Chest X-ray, AP view. Patient: 48 years old, sex M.
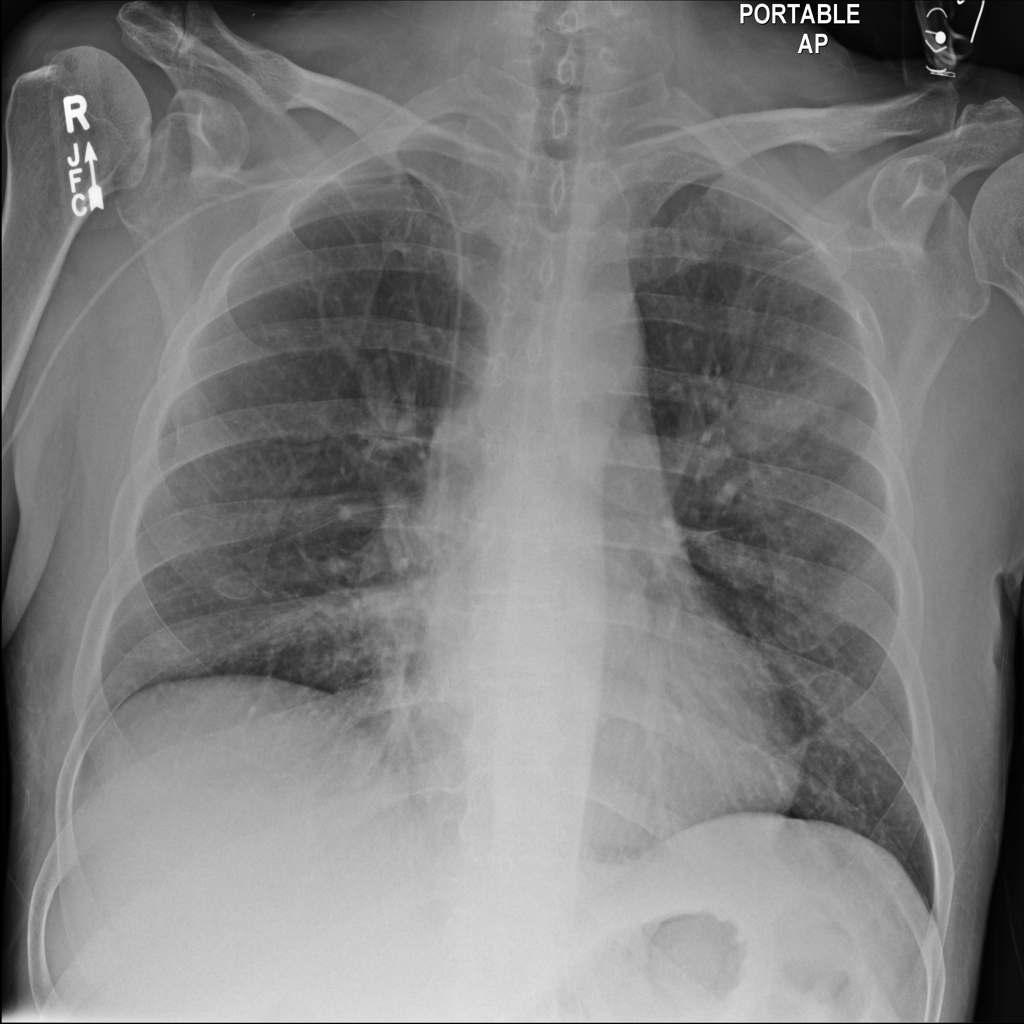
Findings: Infiltration